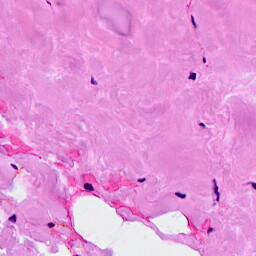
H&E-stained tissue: Breast